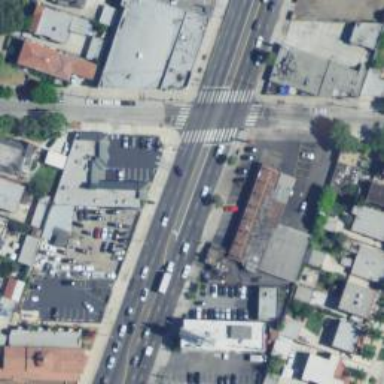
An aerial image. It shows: Convenience shop.